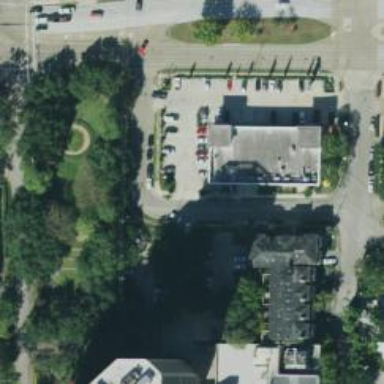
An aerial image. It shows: Parking space.